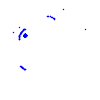
Particle: kaon